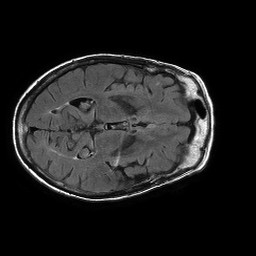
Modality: FLAIR
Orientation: axial
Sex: female
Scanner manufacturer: philips
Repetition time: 11 s
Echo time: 0.125 s